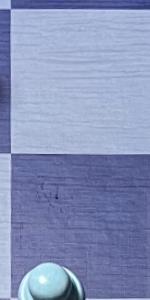
Label: Empty